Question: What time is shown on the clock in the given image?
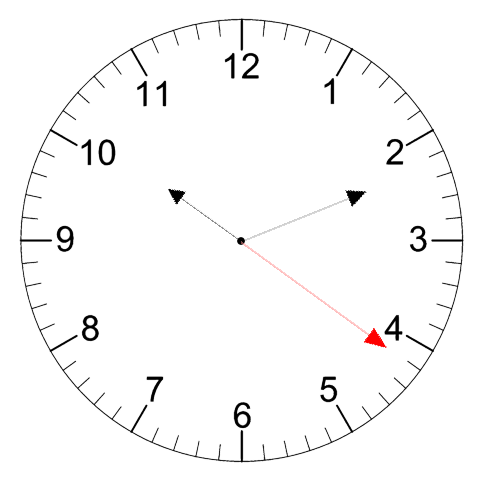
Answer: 10:11:21